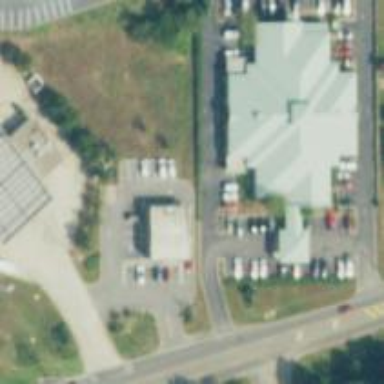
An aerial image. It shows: Pharmacy providing healthcare services.